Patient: sex M, age 69
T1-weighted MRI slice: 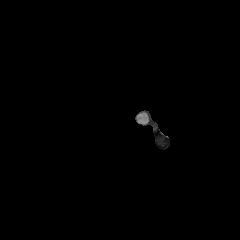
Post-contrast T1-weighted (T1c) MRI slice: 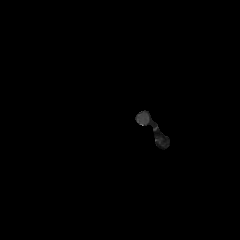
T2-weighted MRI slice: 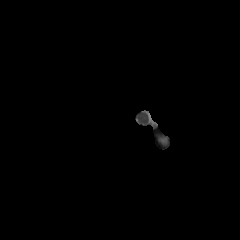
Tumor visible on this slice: no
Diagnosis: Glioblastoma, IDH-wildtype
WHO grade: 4